Question: OData and Entity Framework are suppose to work well together, in that OData options will be passed to the EF db context to filter queries - ie. return only the number of records requested from the server as not to inflate the payload rather than all the records then filter.
Given the following URL path:
'''
/api/Users?$top=10&$skip=10
'''
Given the following controller action:
'''
[Queryable(AllowedQueryOptions = AllowedQueryOptions.All)]
public IEnumerable<USER> Get(ODataQueryOptions<USER> options)
{
var dbContext = new ATMS.DAL.AtmsContext();
//var ret = options.ApplyTo(dbContext.USERS).Cast<USER>().ToArray(); // returns 10 rows but client sees 0
var ret = dbContext.USERS.ToArray(); // returns all records, filtered results to client
return ret;
}
'''
When using 'ret = options.ApplyTo(dbContext.USERS).Cast<USER>().ToArray();', from SQL Server Profiler I see that the appropriate query is executed and 10 results are returned from the db through Entity Framework.
An array of 10 items is returned by 'ret' however the problem is that no data is included in the response to the client:
'''
{
"odata.metadata":"http://localhost:59337/api/$metadata#Users","value":[
]
}
'''
When no skip is specified, the top 10 results are returned - obviously not useful for paging.
When using 'ret = dbContext.USERS.ToArray();' the top 10 results and skip are properly applied, but only because of the results are returned from the database, and filtering applied thereafter, which is not what I am trying to achieve.
In my WebApiConfig.cs I have 'config.EnableQuerySupport();'.
Adding a 'PageSize' attribute has no effect:
'''
[Queryable(AllowedQueryOptions = AllowedQueryOptions.All, PageSize = 10)]
'''
Returning 'IQueryable<User>' also has no effect.
Returning 'PageResult<USER>' - no change:
'''
IQueryable results = options.ApplyTo(dbContext.USERS.AsQueryable(), settings);
return new PageResult<USER>(
results as IEnumerable<USER>,
Request.GetNextPageLink(),
Request.GetInlineCount());
'''
-- More Info --
Using '/api/Users?$top=10&$skip=0', if I set a breakpoint at the beginning of the action method and while debugging in Visual Studio I set the Skip.RawValue, and continue execution, I get the 10 results expected:

It appears that somehow the results are being subject to an additional skip, which may be why no results are displayed.
'http://localhost:59337/api/Users?$top=10&$skip=9'
What am I missing to get this working properly, and has anyone else experienced this?
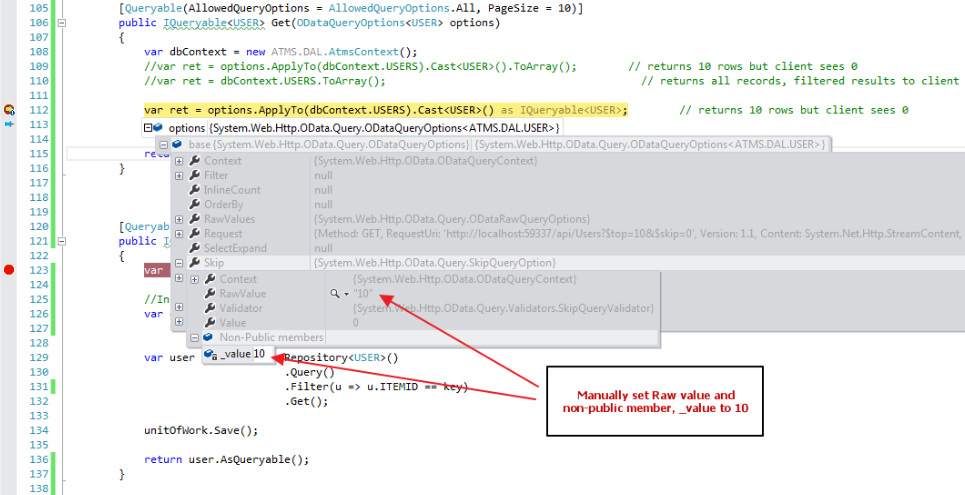
Answer: You don't mix and match 'QueryableAttribute' and 'ODataQueryOptions<T>'. Pick one depending on whether you want manual control over applying the query options ('ODataQueryOptions<T>') or make it happen automatically ('QueryableAttribute').
You have two options,
'''
public IEnumerable<USER> Get(ODataQueryOptions<USER> options)
{
var dbContext = new ATMS.DAL.AtmsContext();
var ret = options.ApplyTo(dbContext.USERS).Cast<USER>();
return ret;
}
'''
or
'''
[Queryable]
public IEnumerable<USER> Get(ODataQueryOptions<USER> options)
{
var dbContext = new ATMS.DAL.AtmsContext();
var ret = dbContext.USERS;
return ret;
}
'''
The reason you are seeing that behavior is that you are applying the query twice, once using 'ODataQueryOptions<T>.ApplyTo' and then again through 'QueryableAttribute'.